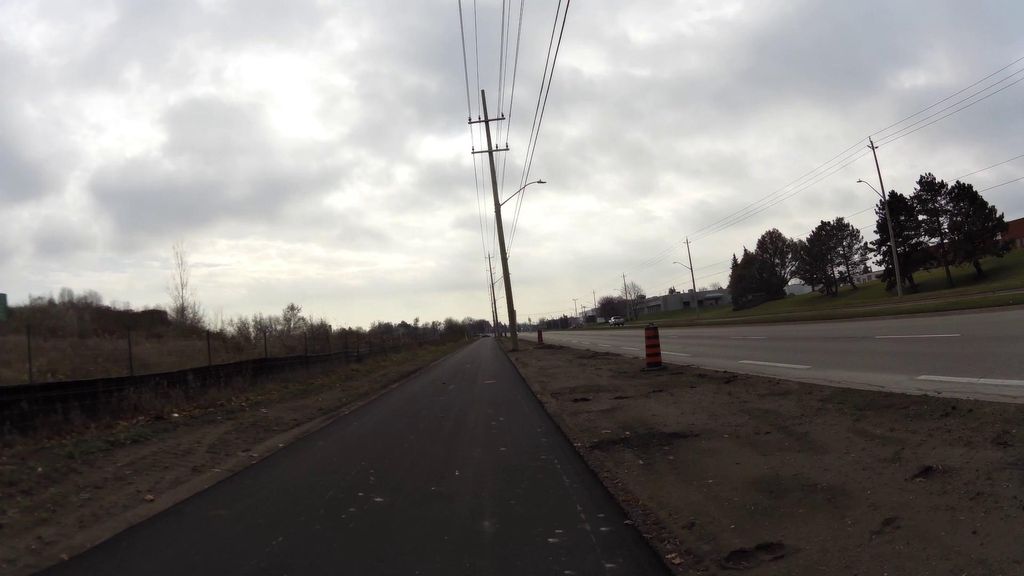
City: kitchener-waterloo